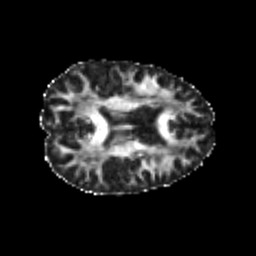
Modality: FA
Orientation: axial
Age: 25
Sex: female
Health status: healthy
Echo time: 0.074 s